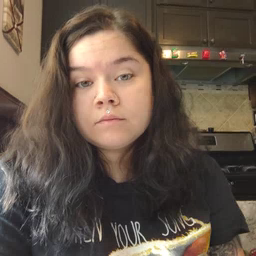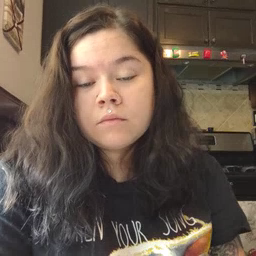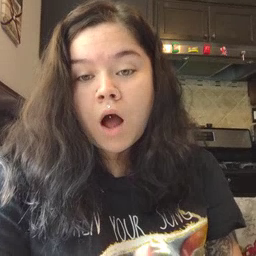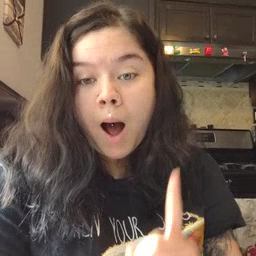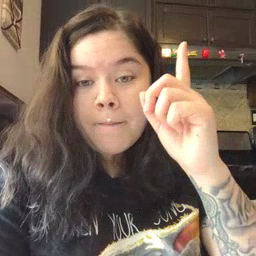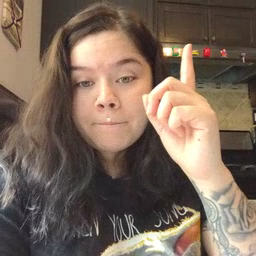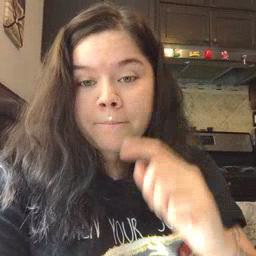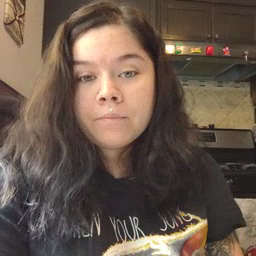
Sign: up